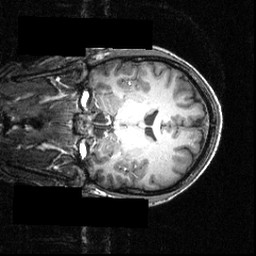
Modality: T1w
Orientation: coronal
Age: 25
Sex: male
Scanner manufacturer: siemens
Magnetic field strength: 3.951 T
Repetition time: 1.5 s
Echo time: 0.00335 s